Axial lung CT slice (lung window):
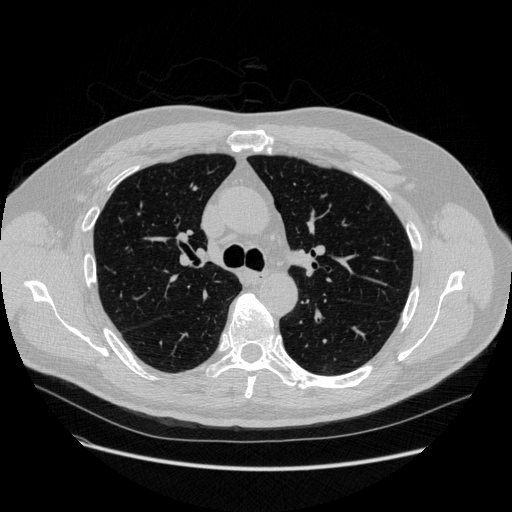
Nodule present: no